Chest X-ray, PA view. Patient: 34 years old, sex M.
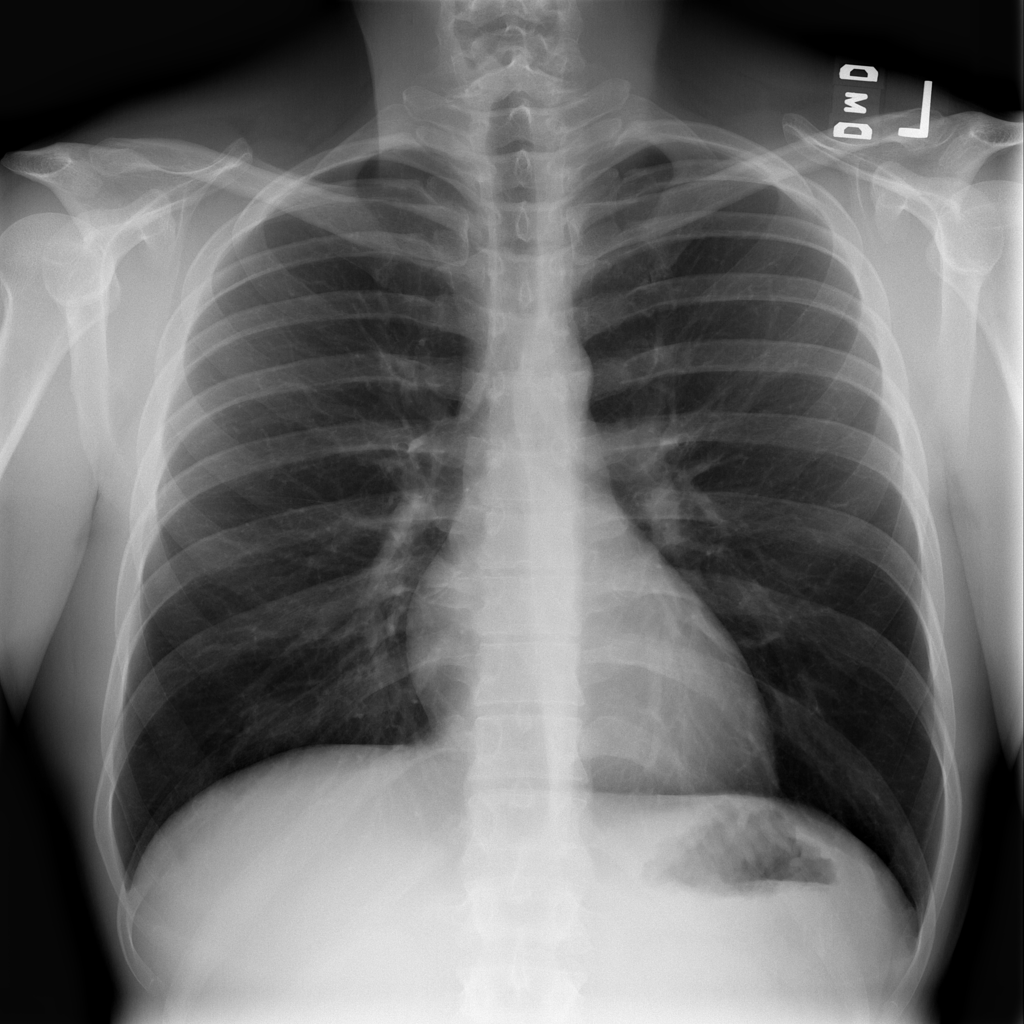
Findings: No Finding